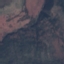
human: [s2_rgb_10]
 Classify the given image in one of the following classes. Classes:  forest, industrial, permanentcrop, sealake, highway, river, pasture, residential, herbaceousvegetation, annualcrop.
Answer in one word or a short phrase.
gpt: HerbaceousVegetation